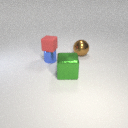
small red rubber cube above small blue metal cylinder